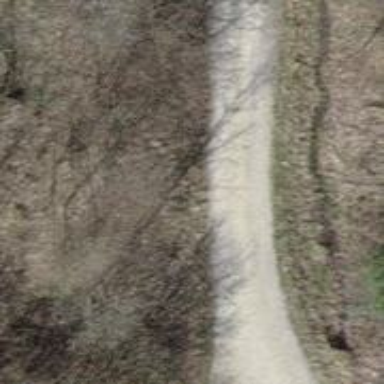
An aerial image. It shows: Compacted track with grade2 level.